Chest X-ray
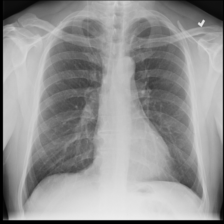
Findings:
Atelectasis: negative
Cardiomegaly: negative
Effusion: negative
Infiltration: positive
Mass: negative
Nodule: negative
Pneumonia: negative
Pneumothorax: negative
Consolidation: negative
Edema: negative
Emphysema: negative
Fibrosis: negative
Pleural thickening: negative
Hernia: negative